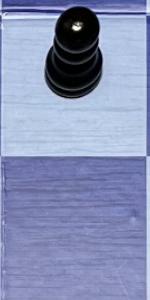
Label: Empty